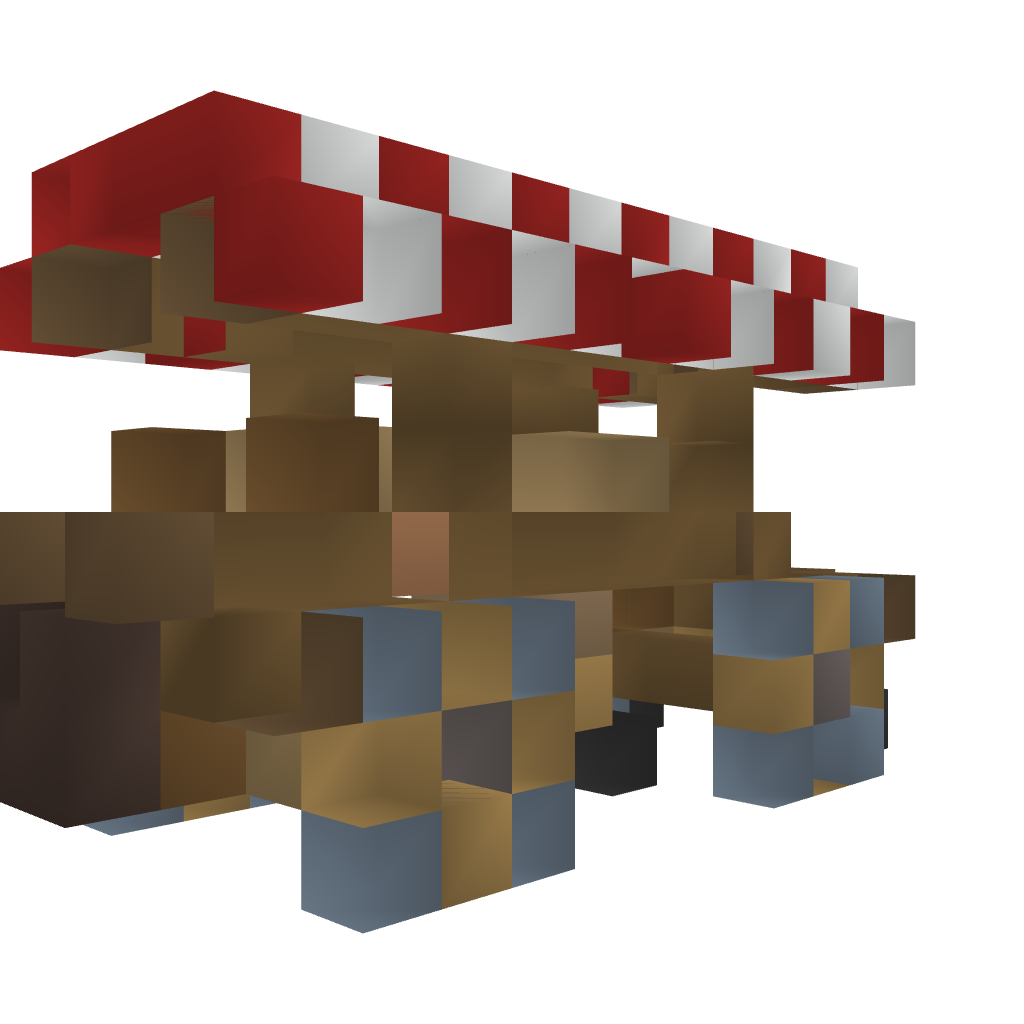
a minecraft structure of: carriage